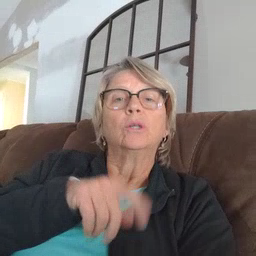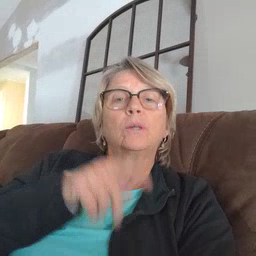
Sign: orange